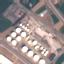
Land use / land cover: Industrial